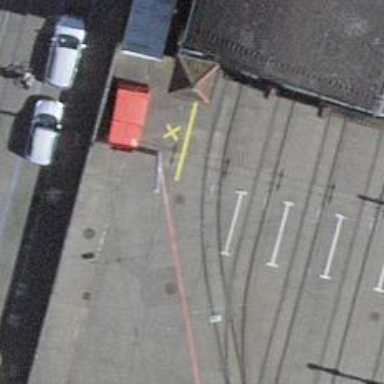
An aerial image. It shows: Tram railway with electrified contact lines. The scene is at service yard with one track.